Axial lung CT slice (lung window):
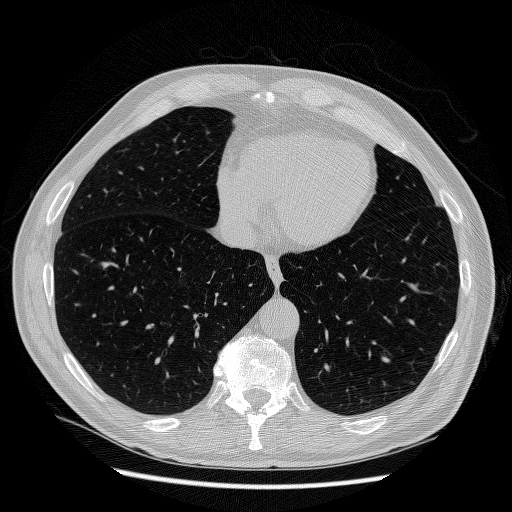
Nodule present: no